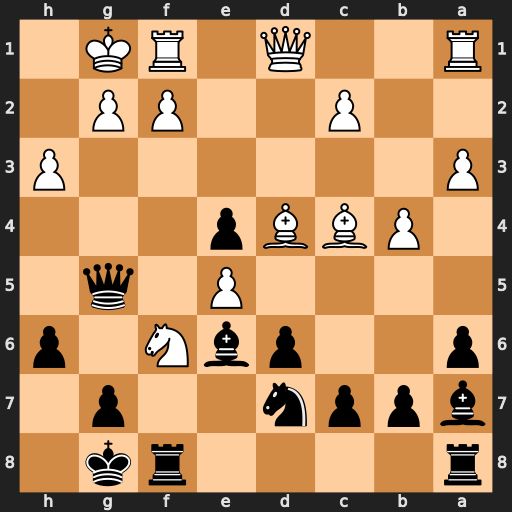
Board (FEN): r4rk1/bppn2p1/p2pbN1p/4P1q1/1PBBp3/P6P/2P2PP1/R2Q1RK1
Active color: b
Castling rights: -
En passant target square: -
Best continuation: Rxf6 exf6 Bxc4